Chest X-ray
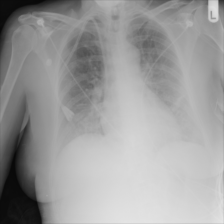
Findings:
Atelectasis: negative
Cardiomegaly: negative
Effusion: negative
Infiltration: positive
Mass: negative
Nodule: negative
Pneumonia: negative
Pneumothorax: negative
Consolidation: negative
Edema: negative
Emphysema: negative
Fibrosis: negative
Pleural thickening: negative
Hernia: negative